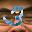
Label: 3